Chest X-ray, PA view. Patient: 35 years old, sex M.
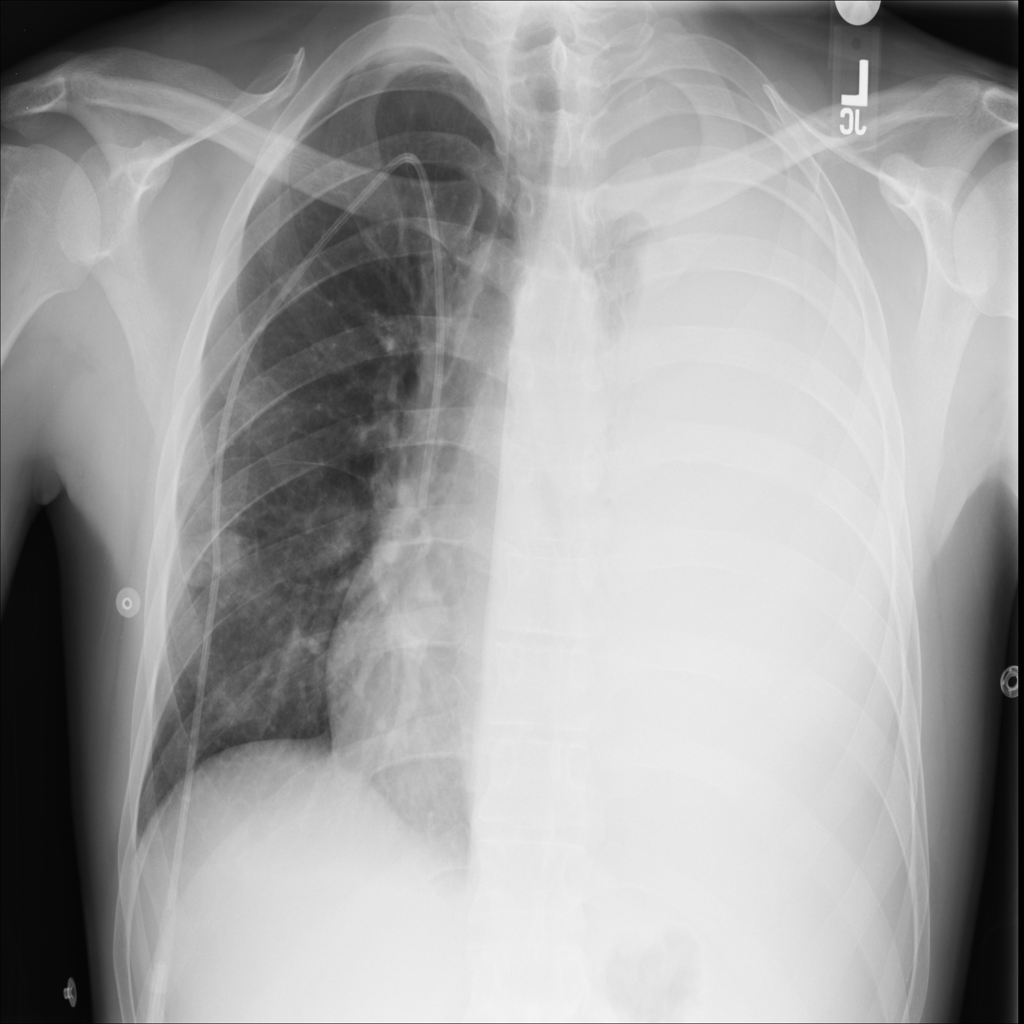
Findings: No Finding